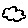
Label: cloud